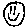
Label: smiley face